Question: I am making a form in html, and I am using a table for layout of my input controls and labels.
For each input of a form, there is one label associated with it.
I want a border to appear around each pair of adjacent cell that is a label and its associated input tag.
I tried making a div around the two adjacent '<td>' tags but it says "invalid tag" as only '<td>' are allowed inside a '<tr>' tag.
Is there anyway to do it either in CSS or anything else ?
My HTML sample code :
'''
<table>
<tr>
<td>Date</td>
<td><input type="text"></td>
<td>Name</td>
<td><input type="text"></td>
</tr>
</table>
'''
Below is a screenshot of what I want to achieve.

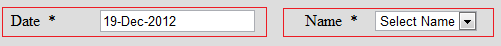
Answer: If you could apply classes to your td's you could try this:
'''
<table cellspacing="0">
<tr>
<td class="label">Label1: </td>
<td>input1</td>
<td class="label">Label2: </td>
<td>input2</td>
</tr>
</table>
'''
With the following css:
'''
table {
background-color: silver;
border-collapse: collapse;
}
td {
padding: 5px;
border: 1px solid red;
border-width: 1px 1px 1px 0px;
}
td.label {
border-width: 1px 0px 1px 1px;
}
'''
<URL>